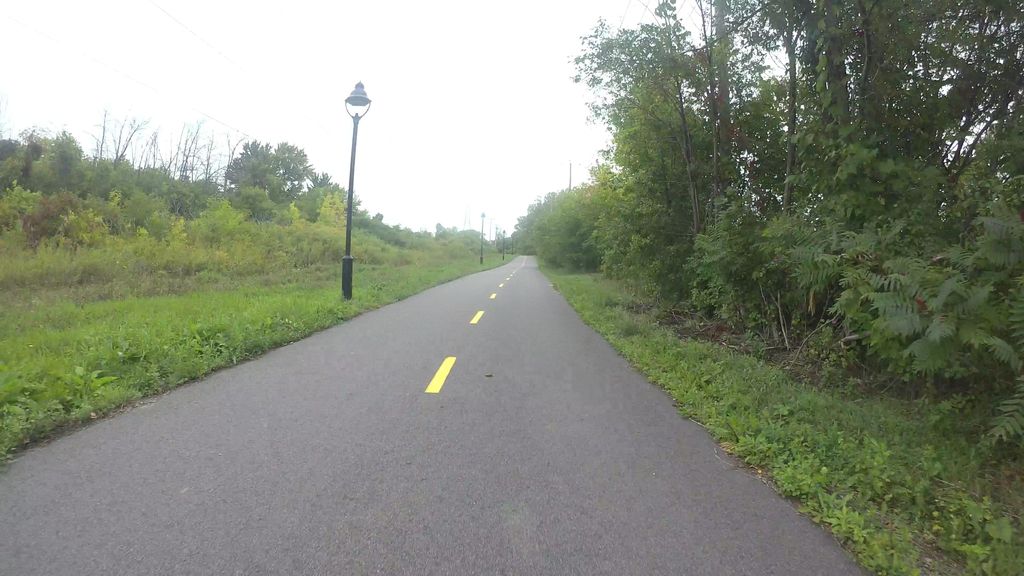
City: montreal